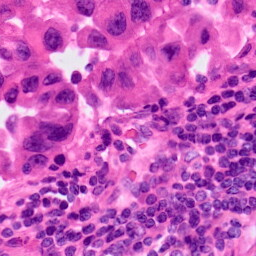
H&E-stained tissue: Lung